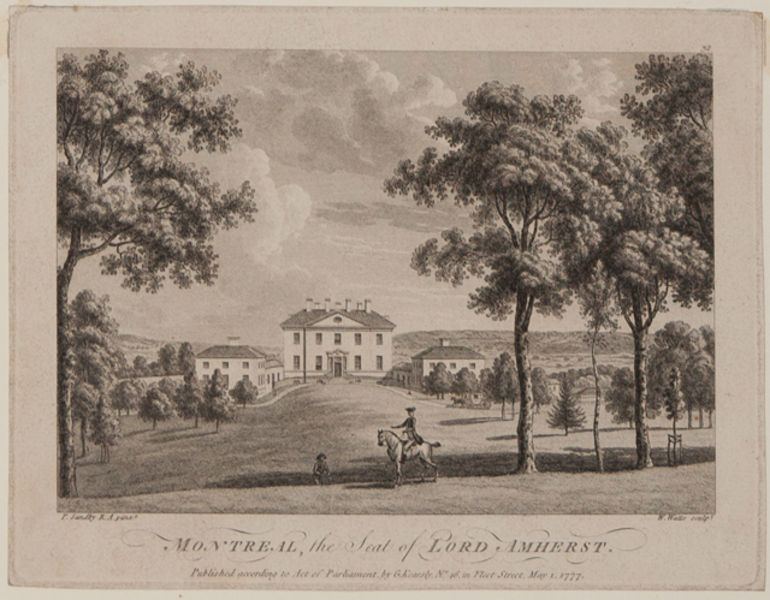
Titel: Montreal, the Seat of Lord Amherst
Künstler: William Watts
Standort: Amherst (Massachusetts, USA)
Institution: Mead Art Museum, Amherst College
Schlagwörter: men, white, black, old, seat, print, cloud, clouds, man, sky, tree, field, hill, hills, house, landscape, houses, trees, grass, black and white, etching, monochrome, mansion, study, horse, lanscape, chimney, chimneys, land, branch, lord, ride, rider, estate, horseback, plantation, government, property, canada, amherst, haorseback, lord amherst, governor, montreal, the seat of lord amherst, social status, seat of lord amherst, amhert, 1777, 1722, 1727